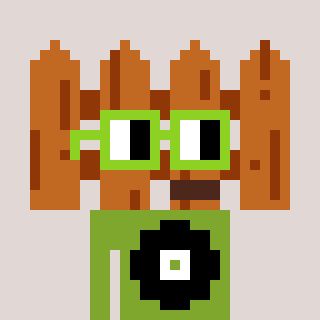
a pixel art character with square light green glasses, a fence-shaped head and a slimegreen-colored body on a warm background